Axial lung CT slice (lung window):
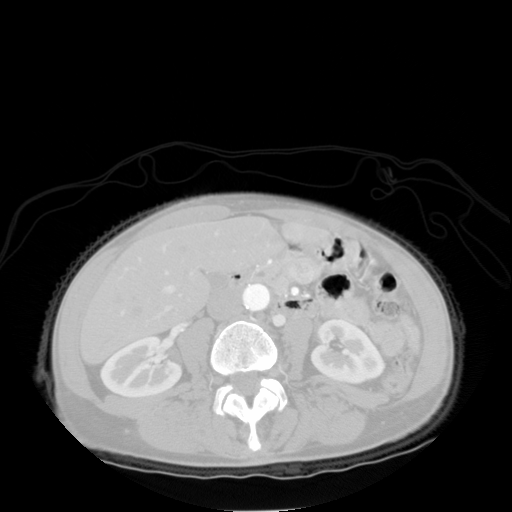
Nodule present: no